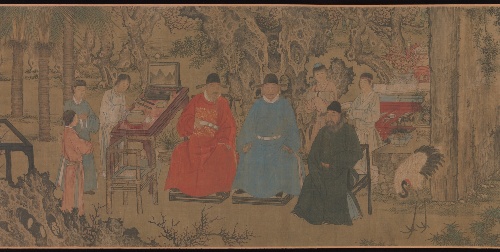
Title: 明  傳謝環  杏園雅集圖  卷|Elegant Gathering in the Apricot Garden
Artist: Xie Huan
Artist bio: Chinese, 1377–1452
Date: ca. 1437
Object type: Handscroll
Classification: Paintings
Medium: Handscroll; ink and color on silk
Culture: China
Period: Ming dynasty (1368–1644)
Dimensions: Image: 14 5/8 x 95 3/4 in. (37.1 x 243.2 cm)
Overall with mounting: 14 3/4 in. x 41 ft. 11 1/4 in. (37.5 x 1278.3 cm)
Department: Asian Art
Credit line: Purchase, The Dillon Fund Gift, 1989
Accession year: 1989
Repository: Metropolitan Museum of Art, New York, NY
Tags: Tables|Men|Women|Cranes